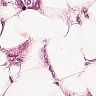
Metastatic tissue present: yes